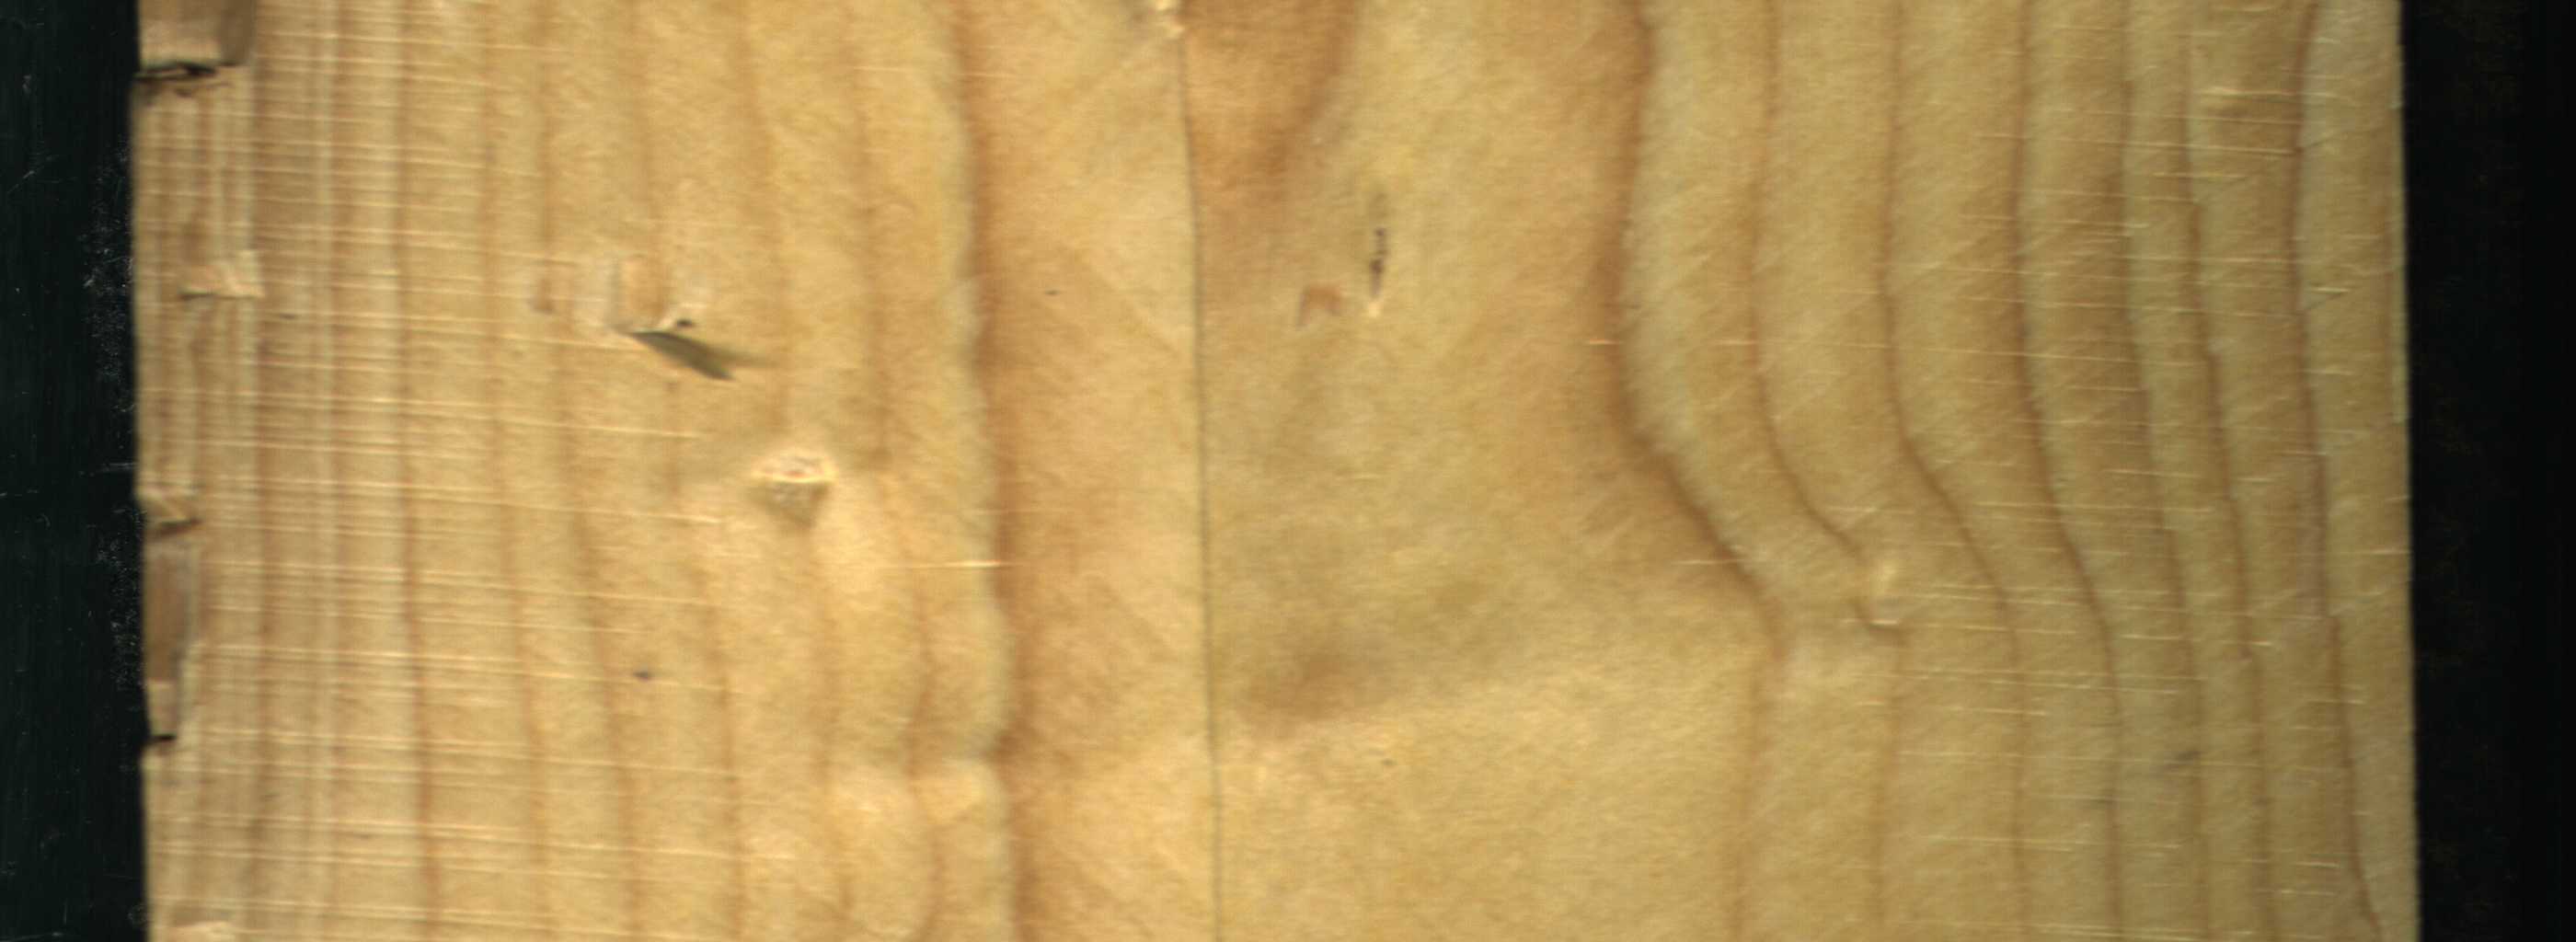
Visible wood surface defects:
Dead_Knot